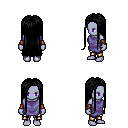
a pixel art fantasy rpg character, female body template, dark elf, purple skin, chain tabard jacket, gold greaves, black extra-long hairstyle, leather bracers, four views (front, back, left, right), 2x2 character sprite sheet, small pixel art, hard edges, no anti-aliasing